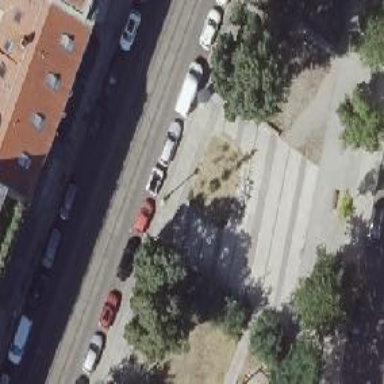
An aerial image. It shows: Bicycle rental facility.